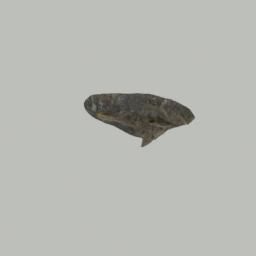
Label: nature